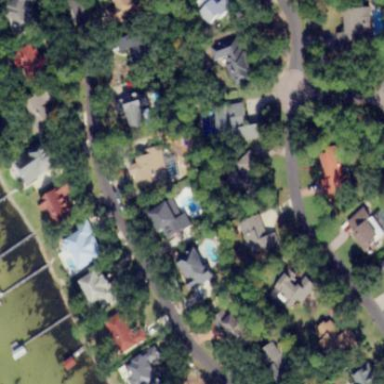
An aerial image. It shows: Residential area composed of single-family homes.